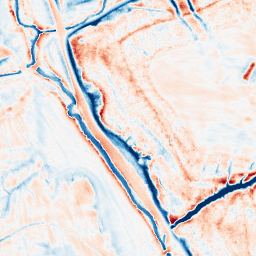
Category: edge_preserving
Decomposition family: anisotropic_diffusion
Decomposition parameters: iterations: 50
kappa: 30
gamma: 0.2
Upsampling method: quintic
Upsampling parameters: scale: 4
Upsampling scale: 4